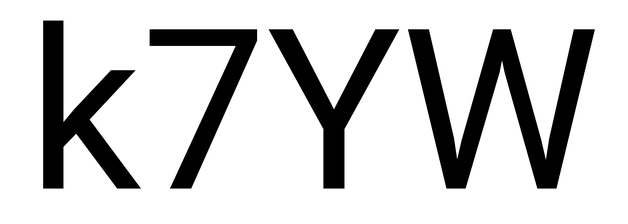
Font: Roboto_Regular